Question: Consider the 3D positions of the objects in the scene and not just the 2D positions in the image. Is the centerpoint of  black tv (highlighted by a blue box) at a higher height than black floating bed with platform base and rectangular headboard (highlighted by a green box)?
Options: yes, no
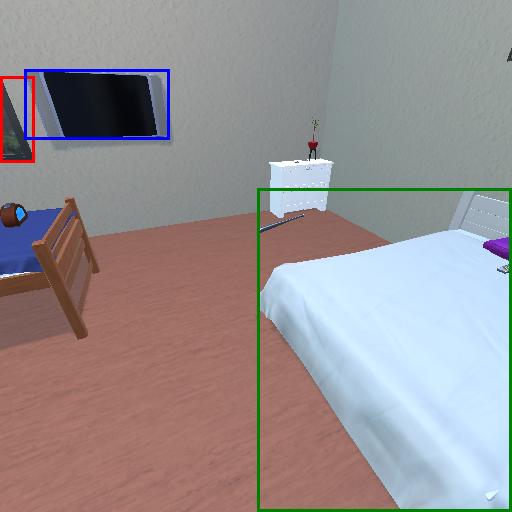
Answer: yes